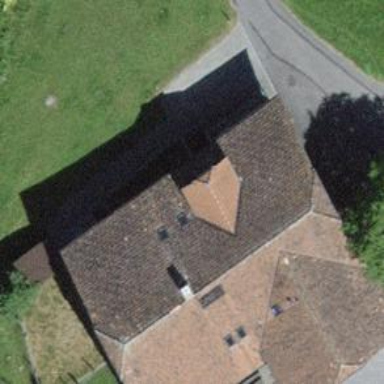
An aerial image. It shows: Residential building with half-hipped roof shape.